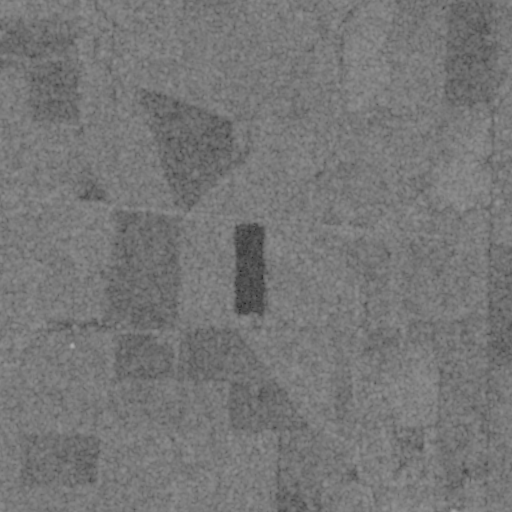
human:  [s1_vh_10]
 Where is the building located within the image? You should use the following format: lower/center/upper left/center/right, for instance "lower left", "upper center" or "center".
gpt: The building is located in the lower right of the image.
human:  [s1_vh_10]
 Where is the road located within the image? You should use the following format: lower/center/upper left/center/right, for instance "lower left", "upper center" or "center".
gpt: There is no road in the image.

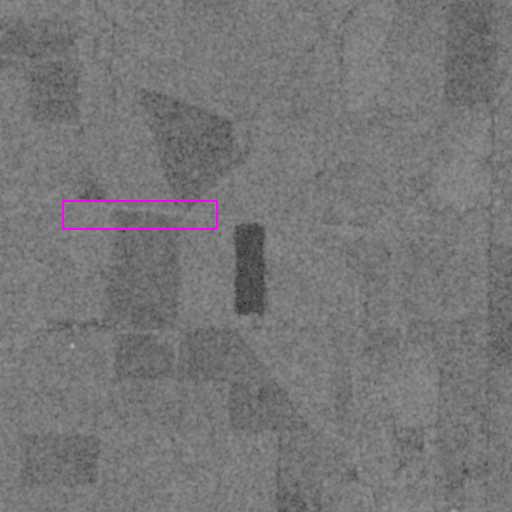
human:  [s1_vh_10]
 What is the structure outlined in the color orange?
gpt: There is no orange outline.
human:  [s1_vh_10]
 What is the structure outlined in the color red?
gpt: There is no structure outlined in red.